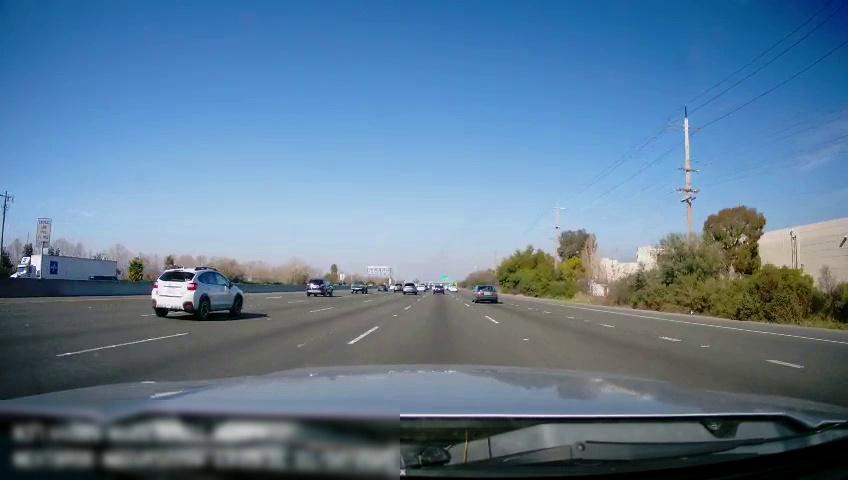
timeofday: Day
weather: Sunny
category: Vehicles | Truck
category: Vehicles | Car
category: Drivable Space
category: Vehicles | Car
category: Vehicles | SUV
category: Vehicles | Car
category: Vehicles | SUV
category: Vehicles | Truck
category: Vehicles | Car
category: Vehicles | SUV
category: Vehicles | SUV
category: Vehicles | SUV
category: Lanes | Alternate Lane
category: Lanes | Alternate Lane
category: Lanes | Alternate Lane
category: Lanes | Current Lane
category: Lanes | Alternate Lane
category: Lanes | Alternate Lane
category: Lanes | Alternate Lane
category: Lanes | Alternate Lane